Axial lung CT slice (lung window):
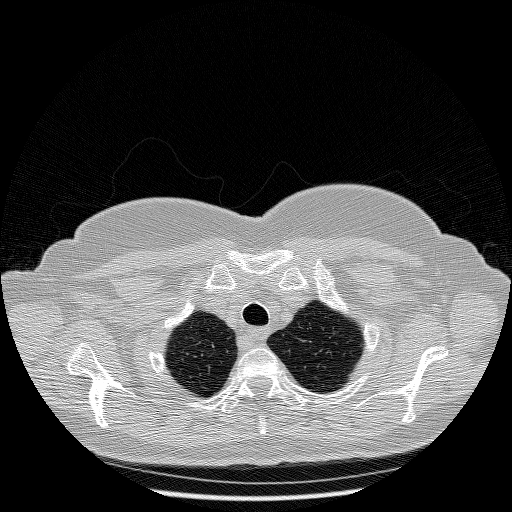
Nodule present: no